Interaction volume radius: 10 \u00c5
Interaction volume height: 25 \u00c5
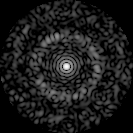
Disorder parameter: 0.8371